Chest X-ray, PA view. Patient: 42 years old, sex F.
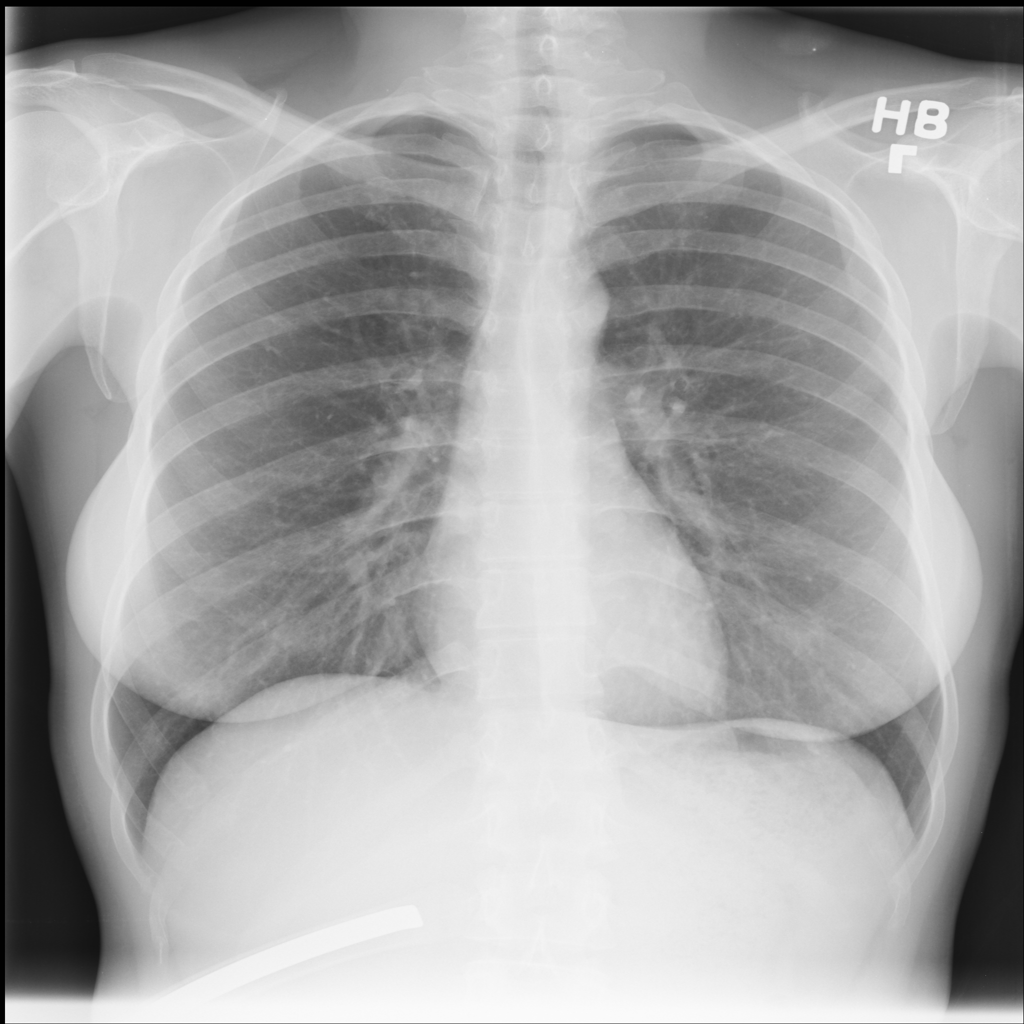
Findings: No Finding